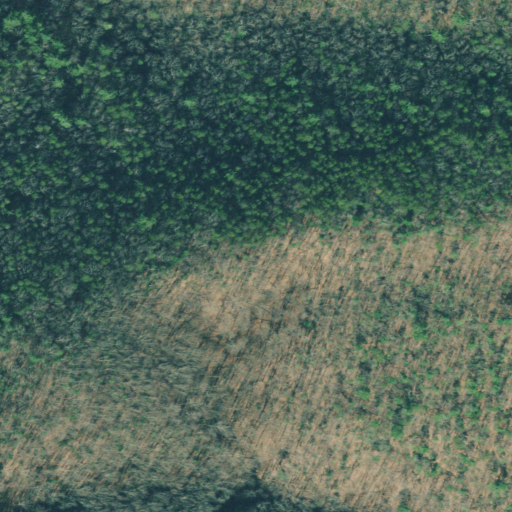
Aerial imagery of gap in Georgia named Shingle Mill Gap containing deciduous forest, mixed forest, and evergreen forest